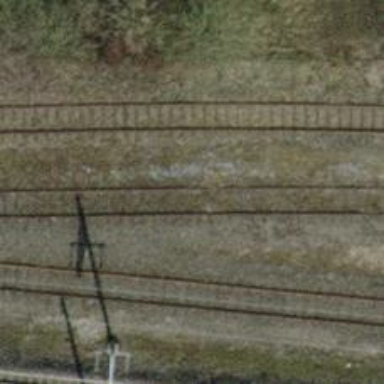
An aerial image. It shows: Single-track spur railway line.